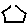
Label: hexagon